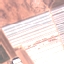
Label: Industrial